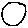
Label: car